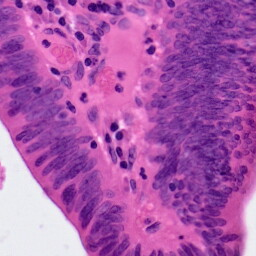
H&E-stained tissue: Colon